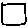
Label: square